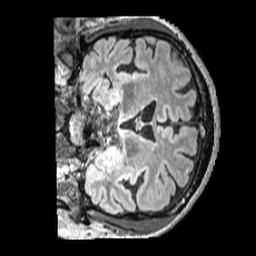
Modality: FLAIR
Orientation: coronal
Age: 70
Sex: male
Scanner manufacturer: siemens
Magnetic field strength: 3 T
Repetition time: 5 s
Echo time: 0.387 s